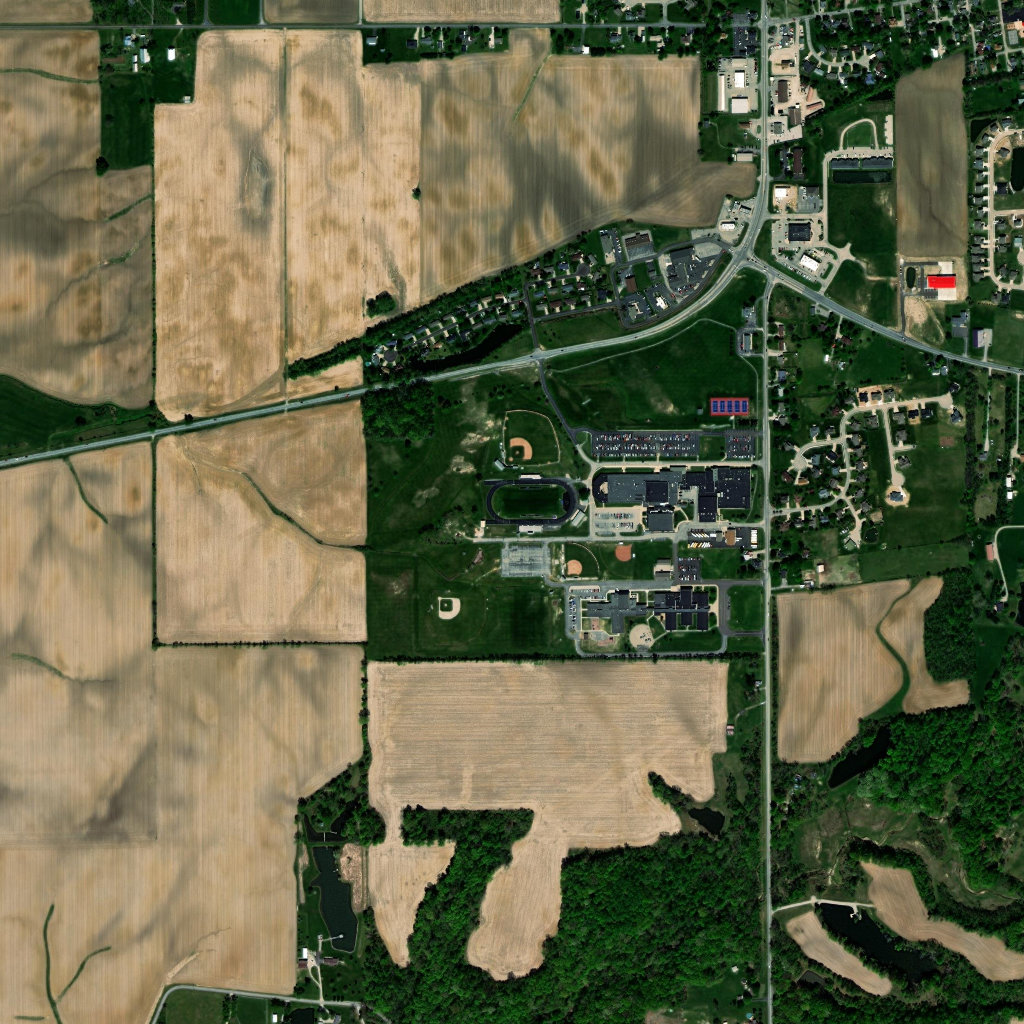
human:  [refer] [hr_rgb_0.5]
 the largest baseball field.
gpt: <box>[[49, 39, 54, 45, 0]]</box>

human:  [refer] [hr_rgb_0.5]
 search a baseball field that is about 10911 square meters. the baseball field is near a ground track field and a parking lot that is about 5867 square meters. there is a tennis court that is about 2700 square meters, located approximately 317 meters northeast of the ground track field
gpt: <box>[[49, 39, 54, 45, 0]]</box>